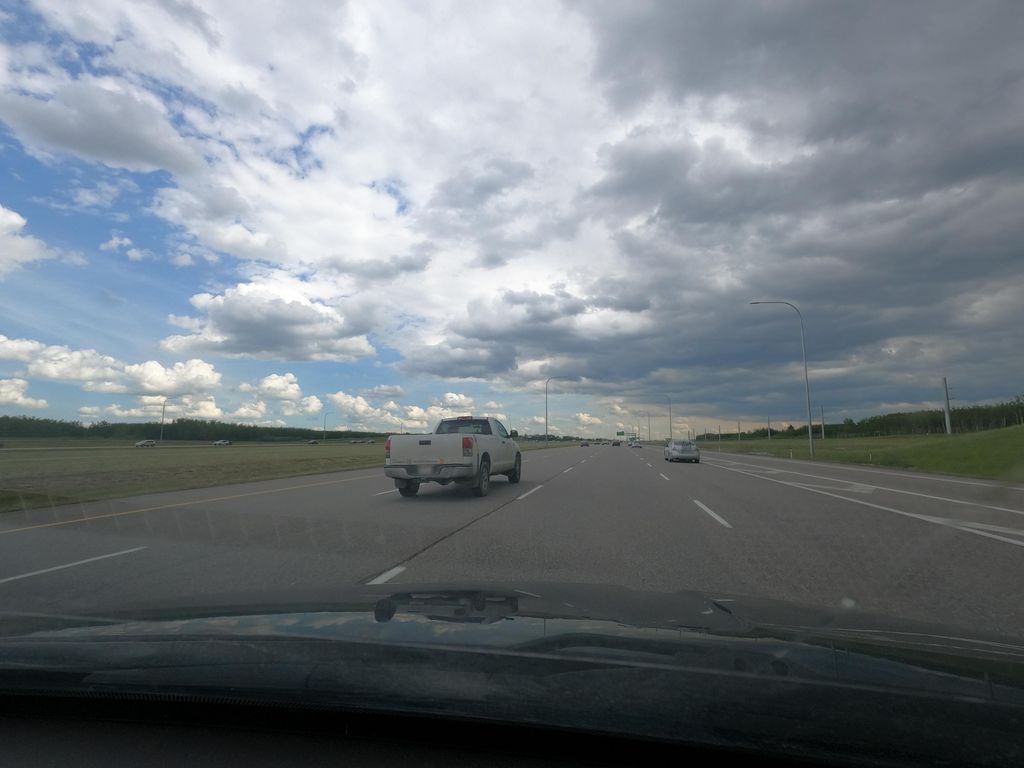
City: calgary